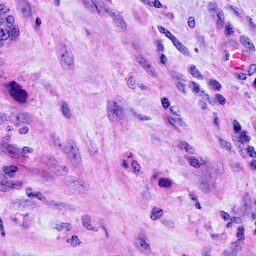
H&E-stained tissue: Cervix